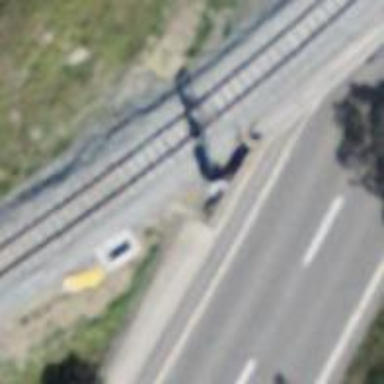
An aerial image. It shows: Narrow gauge railway with electrified contact lines.